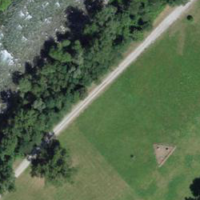
EUNIS habitat code: 24
Species observed at this site:
Chelidonium majus